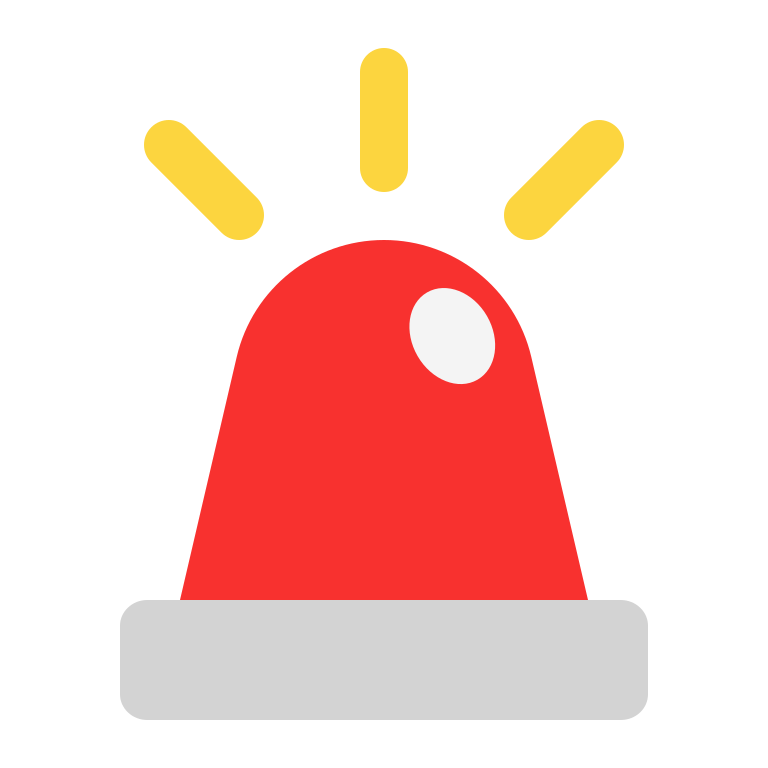
police car light flat